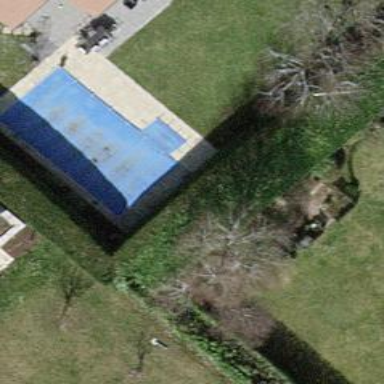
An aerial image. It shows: Swimming pool located in leisure land.